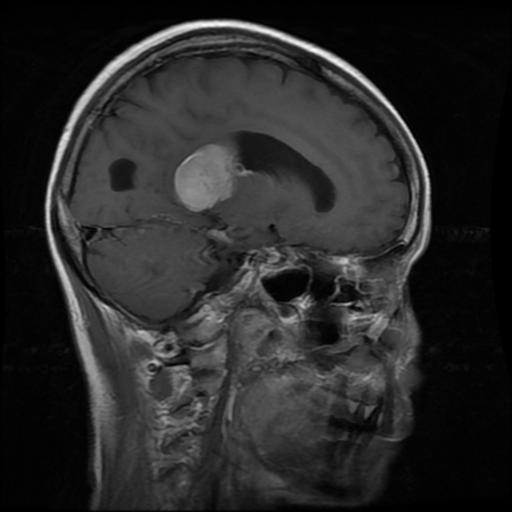
Label: meningioma